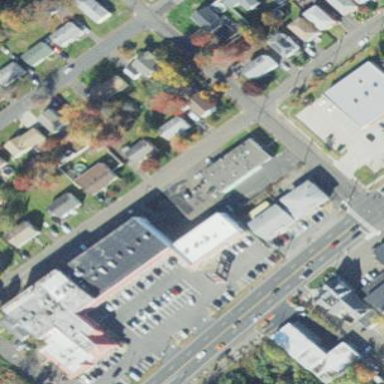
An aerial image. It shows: Commercial building.